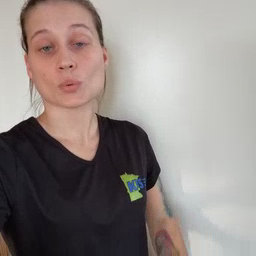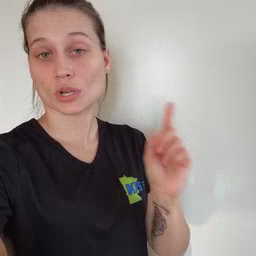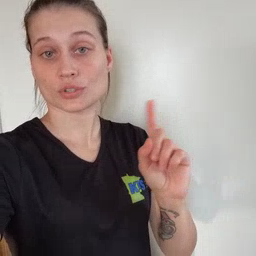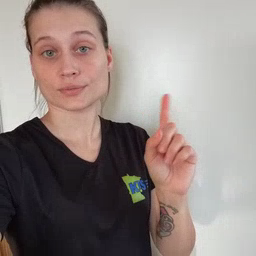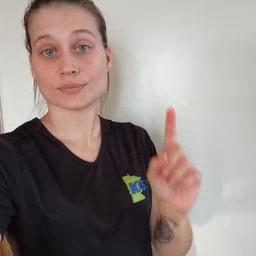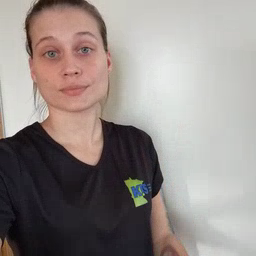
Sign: where